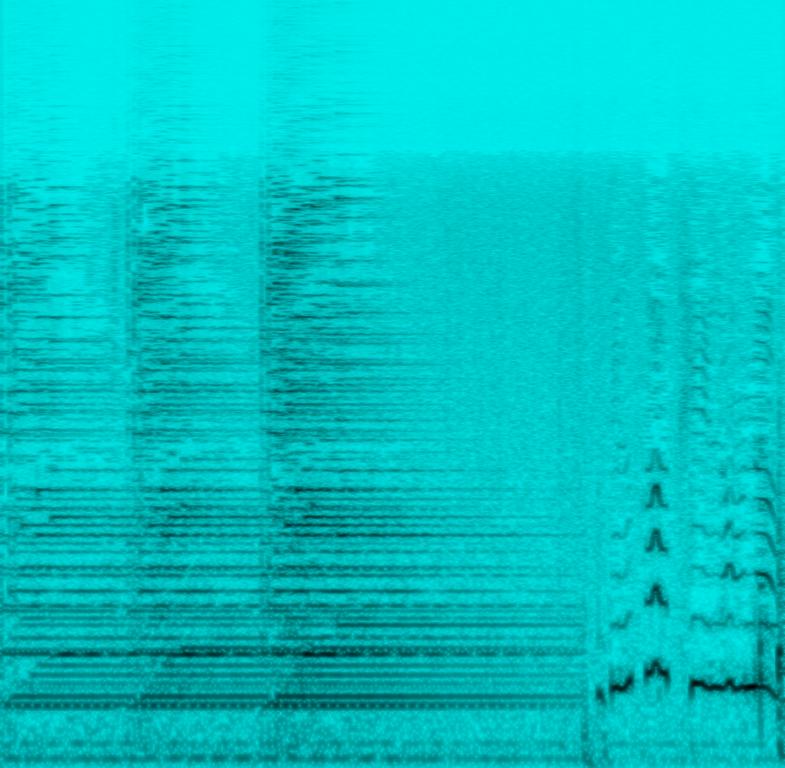
Percussions and tablas are playing a steady rhythm while a female voice sings a sad sounding melody in a high pitched voice. String instruments are playing along with the melody while others are adding a short melody at the end of a musical phrase. This song may be playing in a Hindi-movie.